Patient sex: M
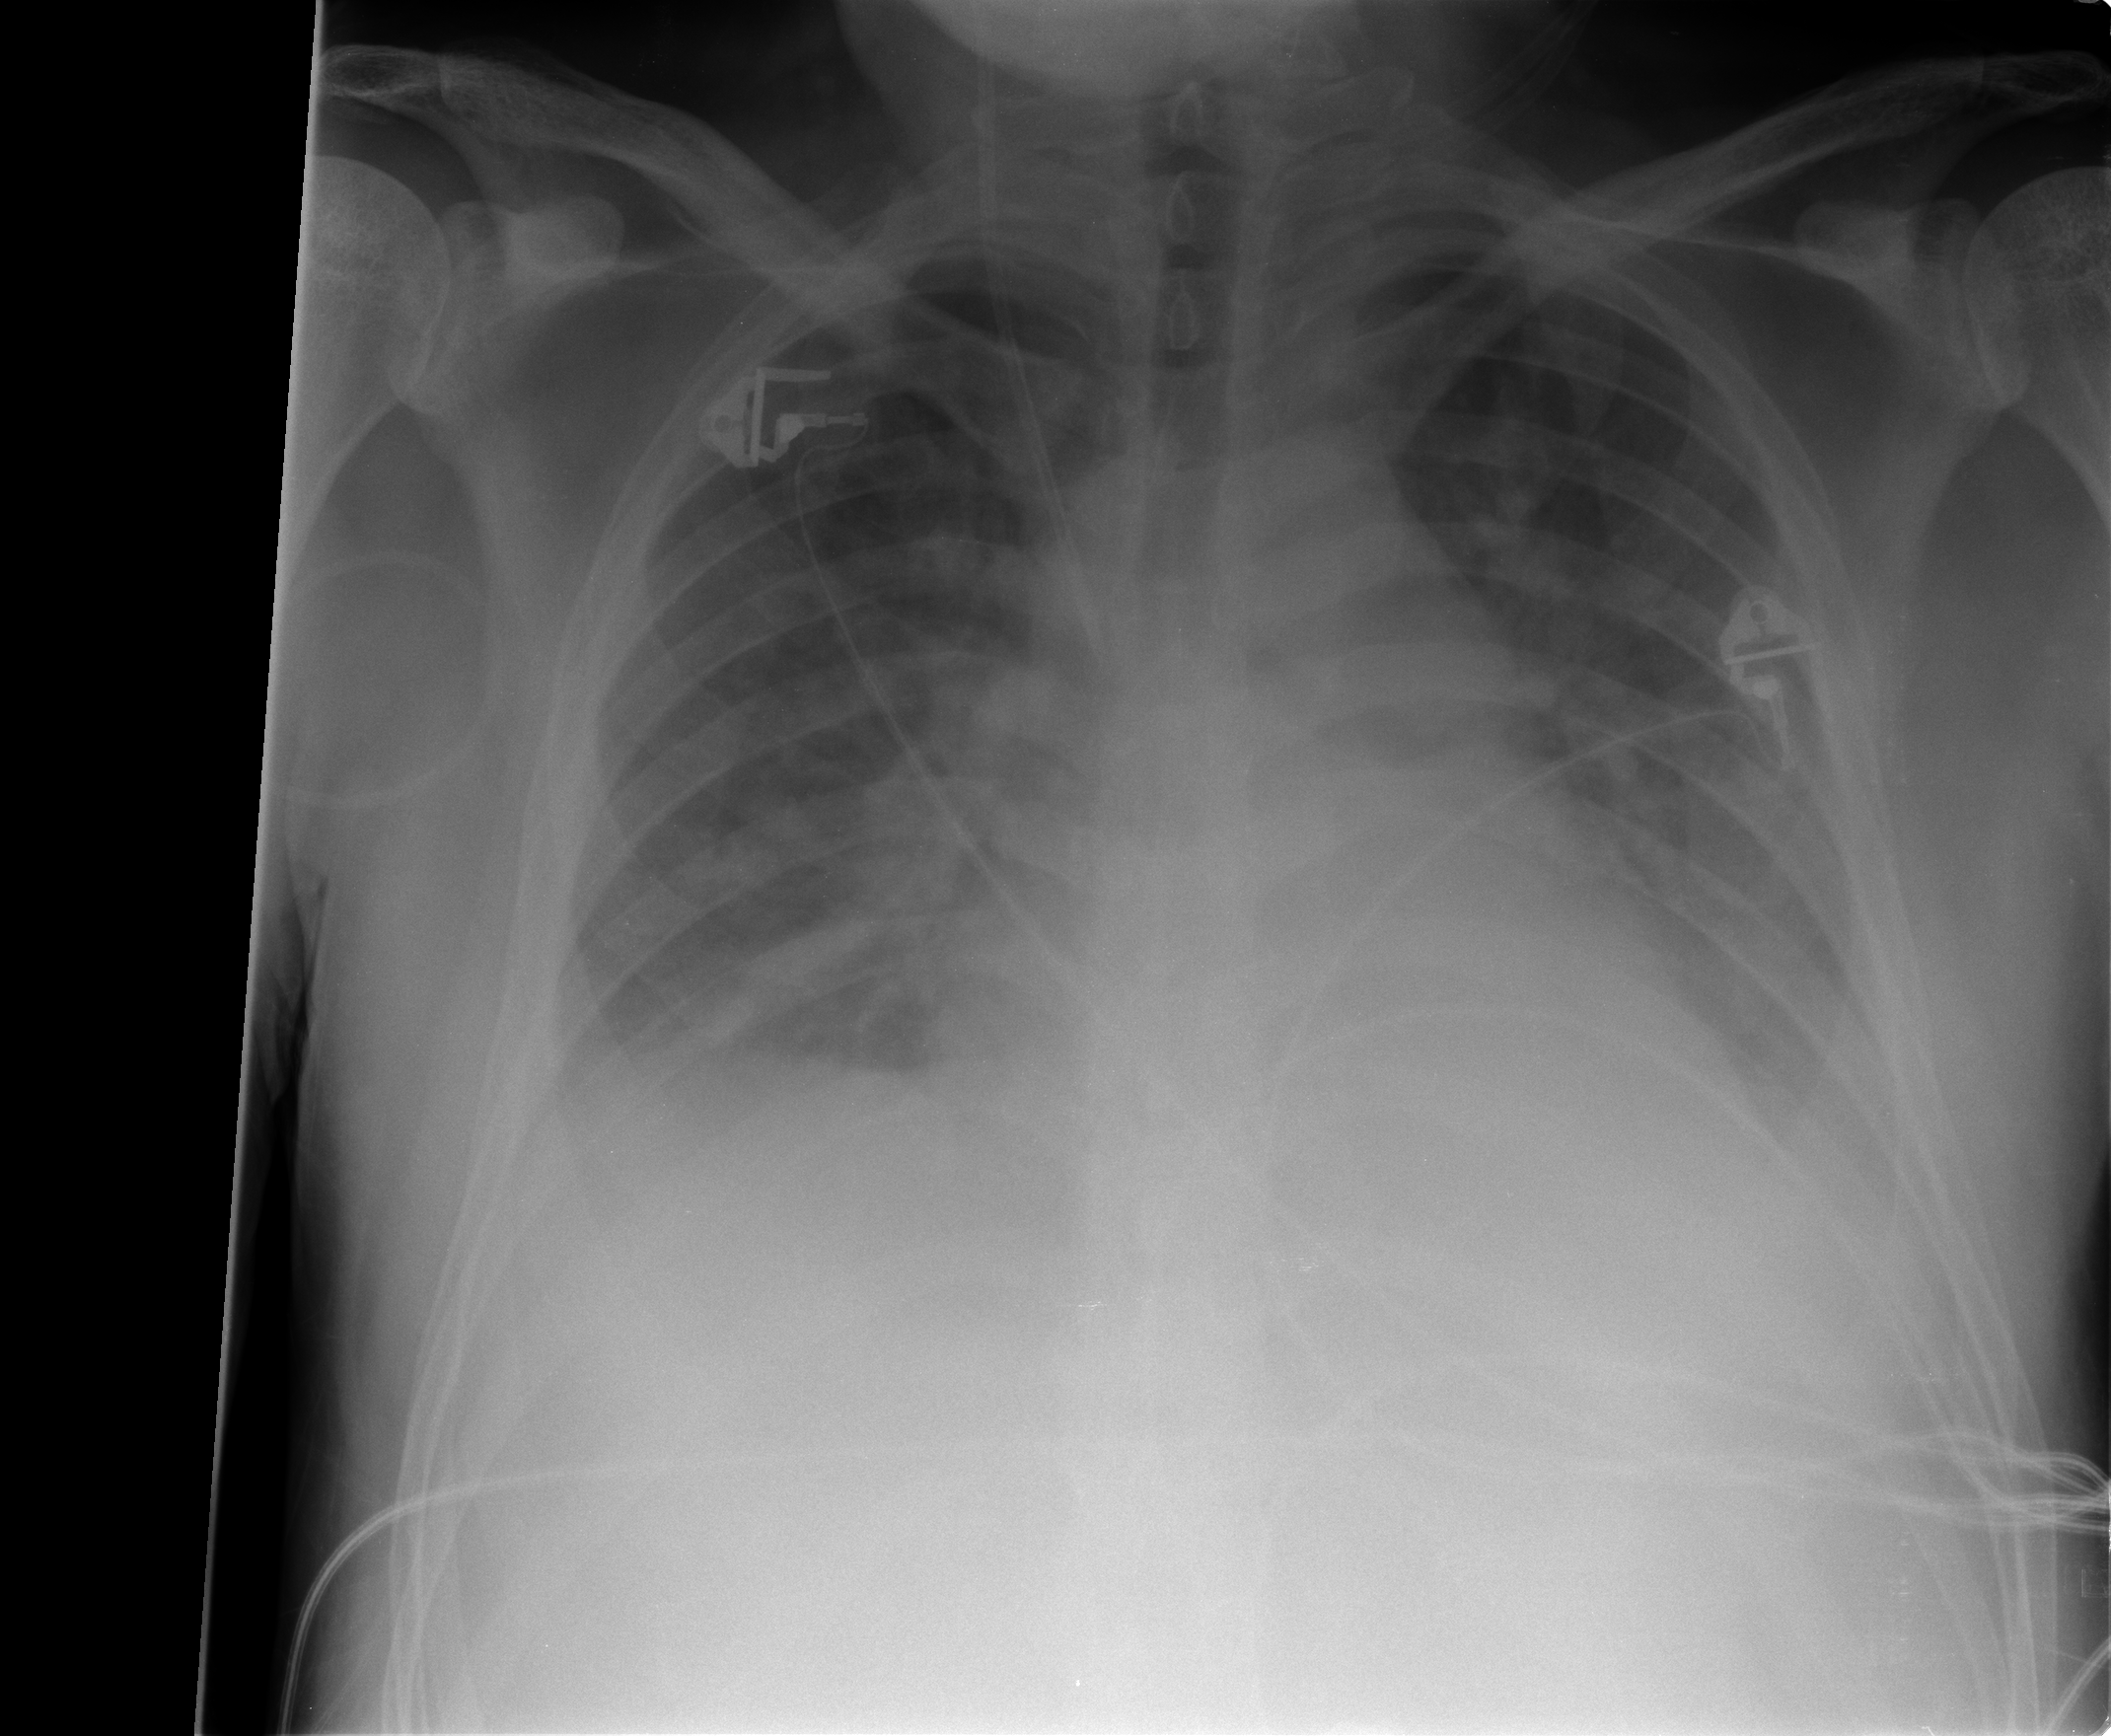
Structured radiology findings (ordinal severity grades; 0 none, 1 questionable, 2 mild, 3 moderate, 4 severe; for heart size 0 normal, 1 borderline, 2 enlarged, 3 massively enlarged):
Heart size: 1
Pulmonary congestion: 3
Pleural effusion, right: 2
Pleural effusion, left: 2
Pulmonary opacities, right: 2
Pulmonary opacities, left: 2
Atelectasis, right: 2
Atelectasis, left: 2